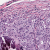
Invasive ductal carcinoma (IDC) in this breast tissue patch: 0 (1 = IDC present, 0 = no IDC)